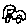
Label: car